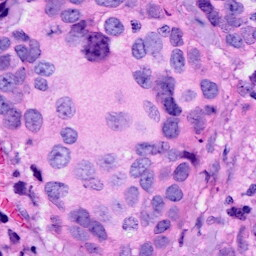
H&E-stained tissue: Breast